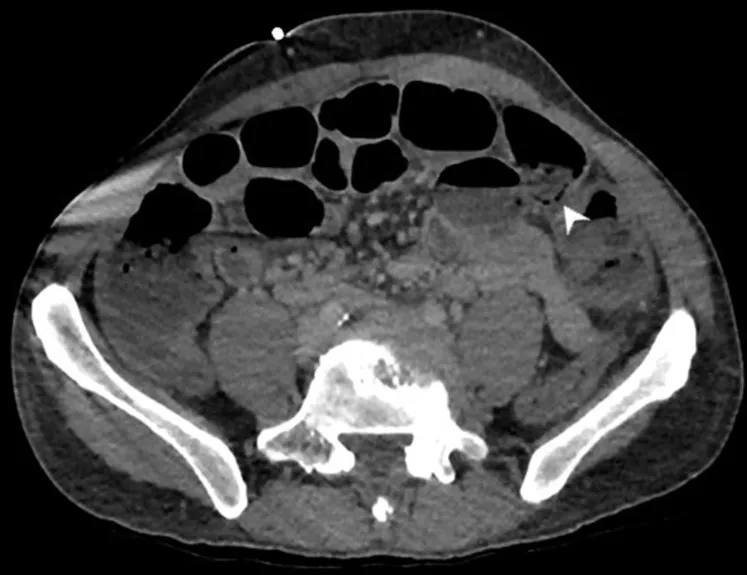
Contrast-enhanced CT scan of the abdomen demonstrated pneumatosis in multiple loops of ileum (white arrowhead).
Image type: radiology (ct)